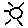
Label: sun